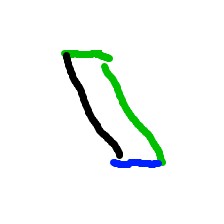
Shape: parallelogram